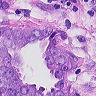
Metastatic tissue present: yes